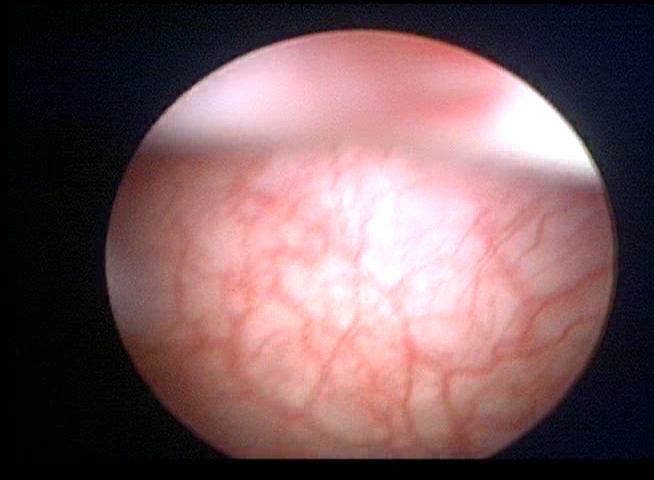
Modality: WLC
Class: Normal mucosa
Bladder cancer association: No